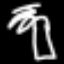
Label: palm tree